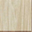
Piece: xx